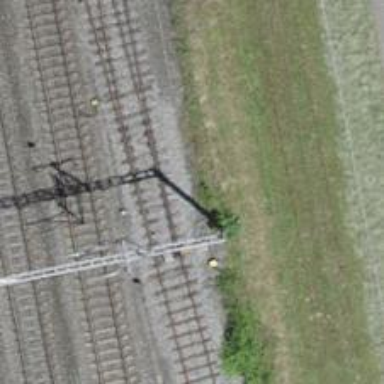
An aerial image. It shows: Railway switch with the turnout on the right side.